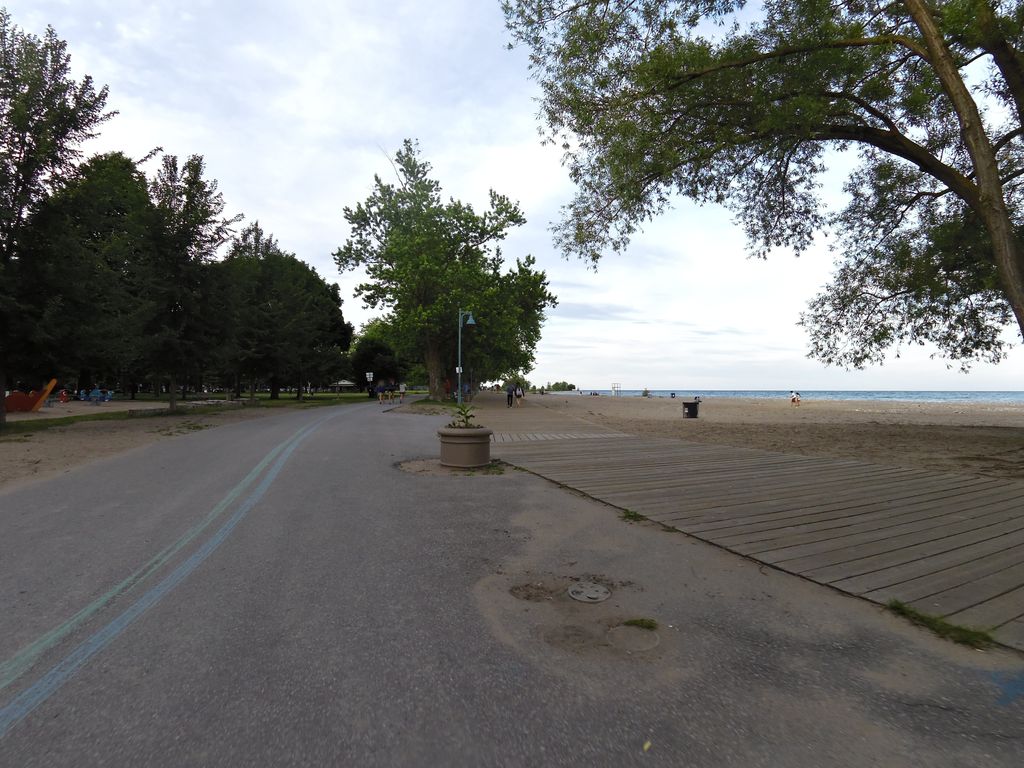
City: toronto